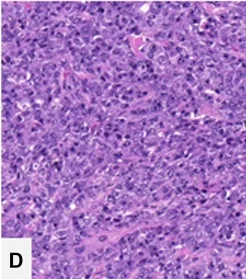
Rectal resection biopsy showing large immunoblastic cells.
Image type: pathology (h&e)